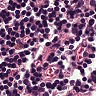
Metastatic tissue present: no